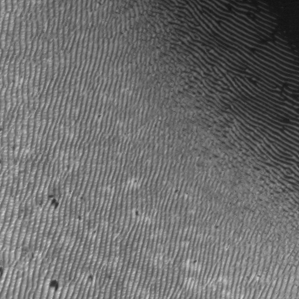
Label: frost